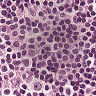
Metastatic tissue present: yes